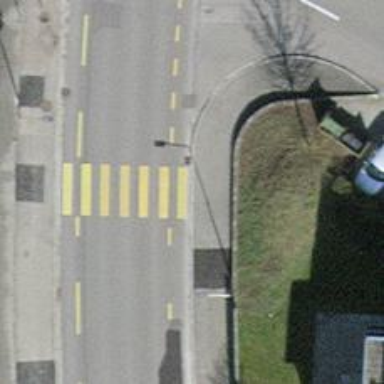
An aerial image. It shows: Kerb serving as barrier.